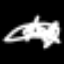
Label: squiggle